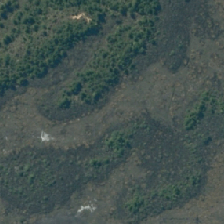
Land cover: herbaceous_freshwater_vege